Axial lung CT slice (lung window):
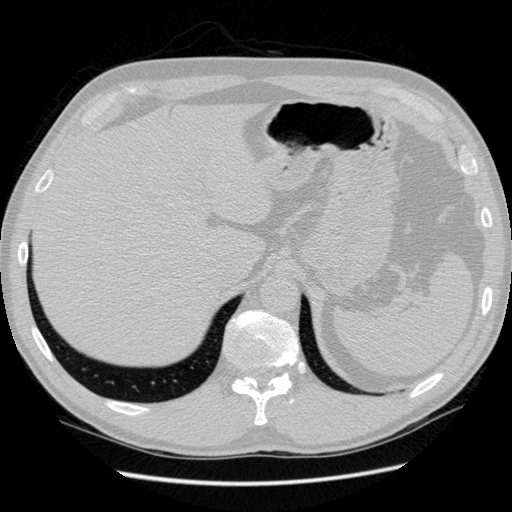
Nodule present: no